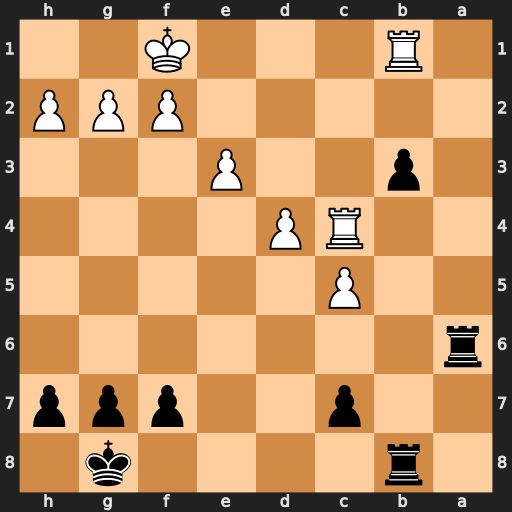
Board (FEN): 1r4k1/2p2ppp/r7/2P5/2RP4/1p2P3/5PPP/1R3K2
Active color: b
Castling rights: -
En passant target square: -
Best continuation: b2 Ke2 Ra1 Rxb2 Rxb2+